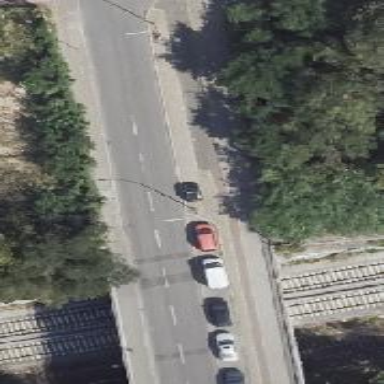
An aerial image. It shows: Cycle track separated by kerb and parking lane on the left.